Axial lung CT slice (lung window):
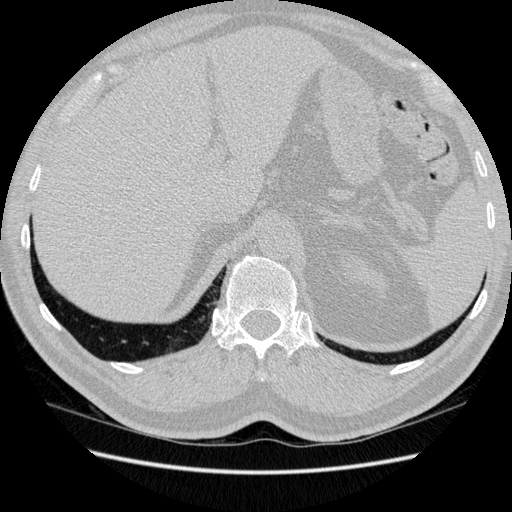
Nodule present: no